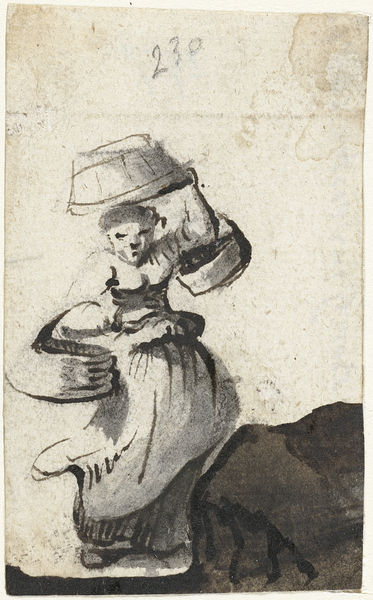
Titel: Vrouw lopend met drie emmers
Künstler: Harmen ter Borch
Standort: Amsterdam
Institution: Rijksmuseum
Schlagwörter: hand, wasser, busen, frau, kleid, mund, nase, skizze, zeichnung, rock, arm, augen, bluse, falten, gesicht, halten, tragen, dekoltee, bewegt, schürze, magd, mieder, körbe, last, korb, waschen, tusche, schwarzweiß, tasche, tracht, bottich, 230